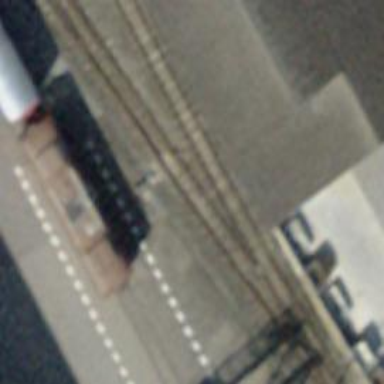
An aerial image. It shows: Railway switch.